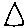
Label: triangle